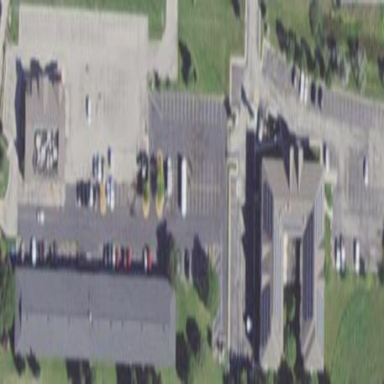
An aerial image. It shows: Parking area with surface.